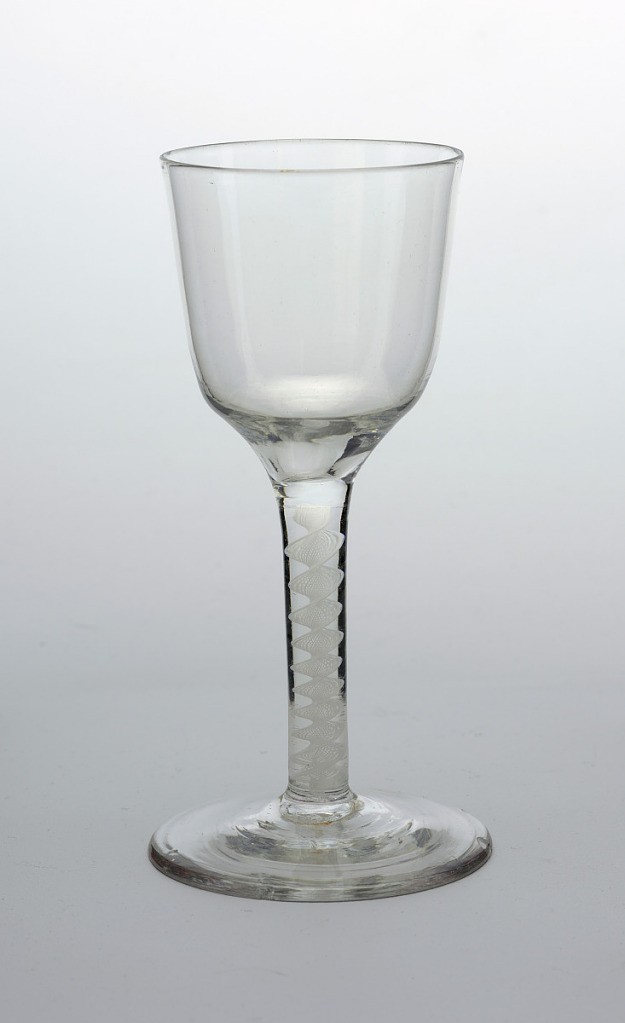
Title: Goblet
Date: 1760–80
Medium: Glass, blown with opaque white twist stem
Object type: goblet
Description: Goblet of clear glass with ogee-shaped bowl, opaque white lace-twist straight stem and plain foot.